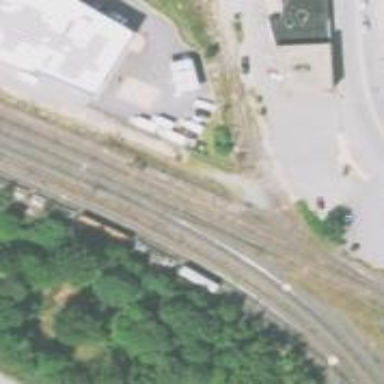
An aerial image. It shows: Railway track.